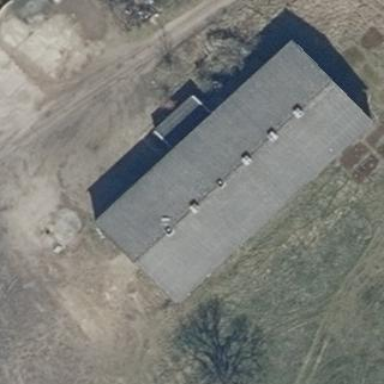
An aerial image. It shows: Farmyard area.